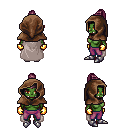
a pixel art fantasy rpg character, female body template, orc, green skin, gray cape, magenta pants, white blonde short topknot hairstyle, cloth hood, gold gloves, metal boots, four views (front, back, left, right), 2x2 character sprite sheet, small pixel art, hard edges, no anti-aliasing